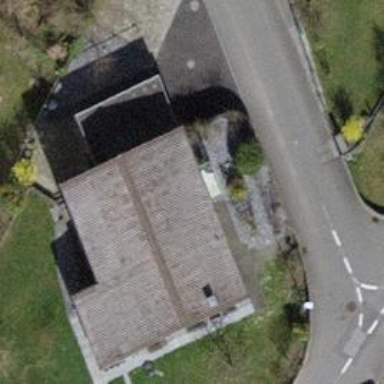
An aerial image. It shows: Building with tiled roof.